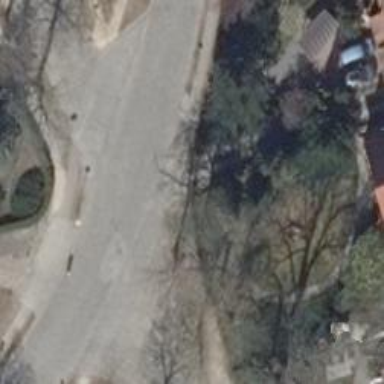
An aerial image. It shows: Sidewalk.